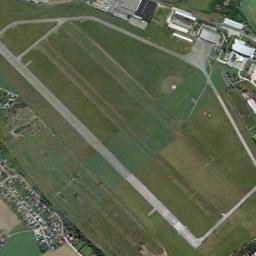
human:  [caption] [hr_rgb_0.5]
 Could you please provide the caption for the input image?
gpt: An airport is in the middle of the field next to some buildings .

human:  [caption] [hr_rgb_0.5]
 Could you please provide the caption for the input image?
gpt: An airport with a closed runway and some buildings on the lawn and a village beside .

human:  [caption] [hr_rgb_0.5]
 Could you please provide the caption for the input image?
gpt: An airport with a runway and many buildings is built on a huge lawn .

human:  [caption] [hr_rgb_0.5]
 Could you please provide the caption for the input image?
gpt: The airport was built in the middle of lush vegetation .

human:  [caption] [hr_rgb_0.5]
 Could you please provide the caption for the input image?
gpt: There is a pentagonal meadow at the airfield .